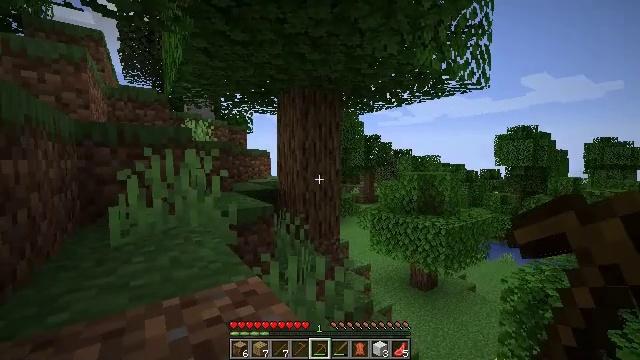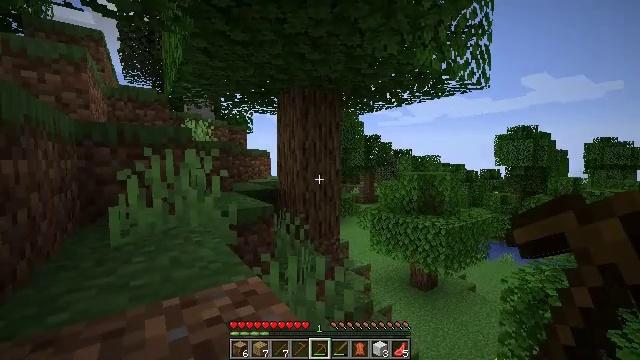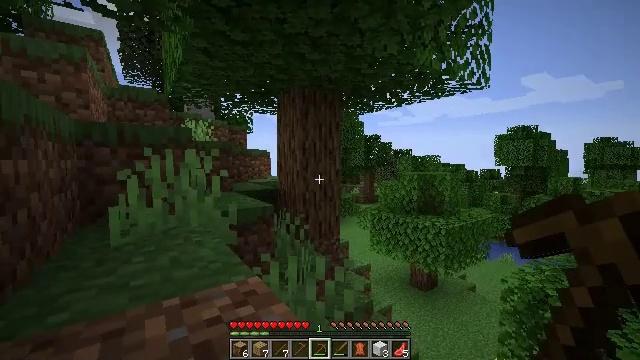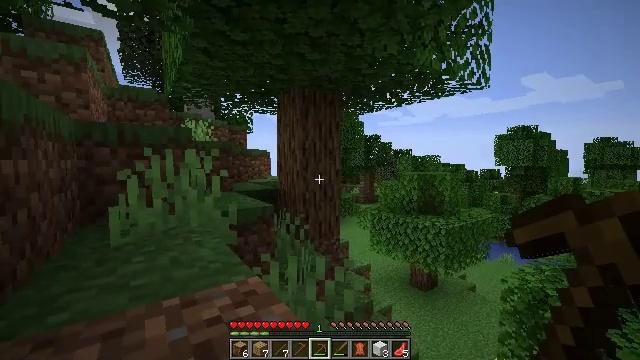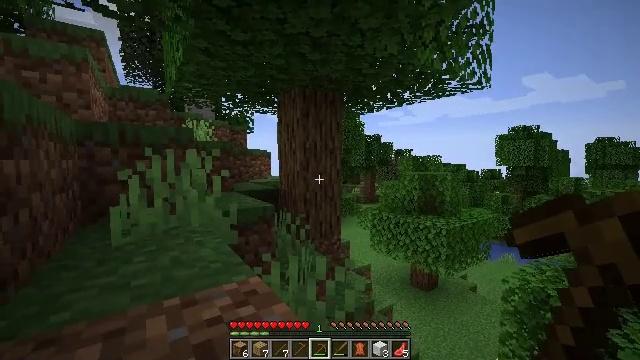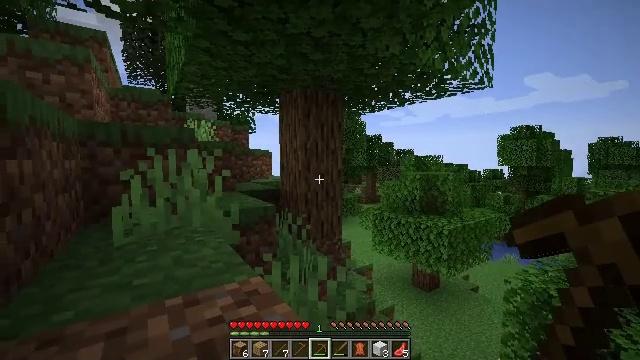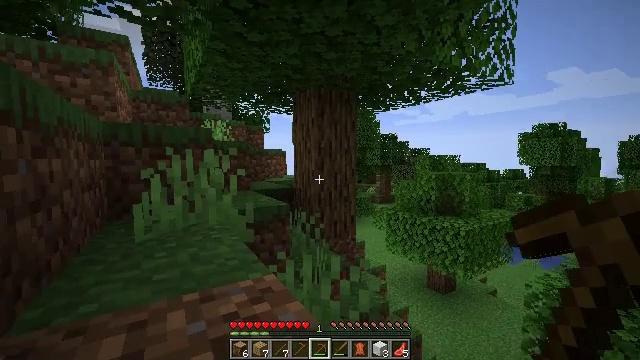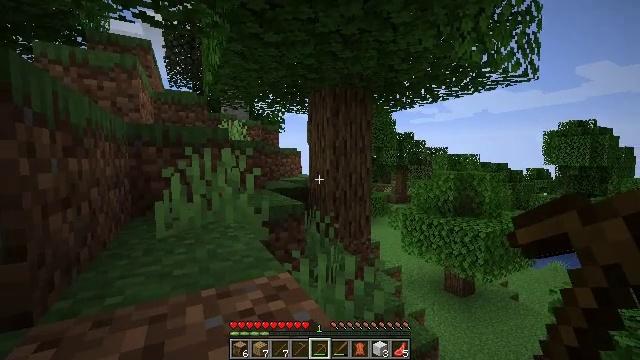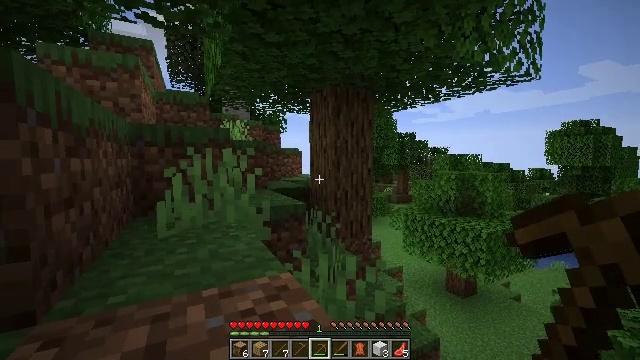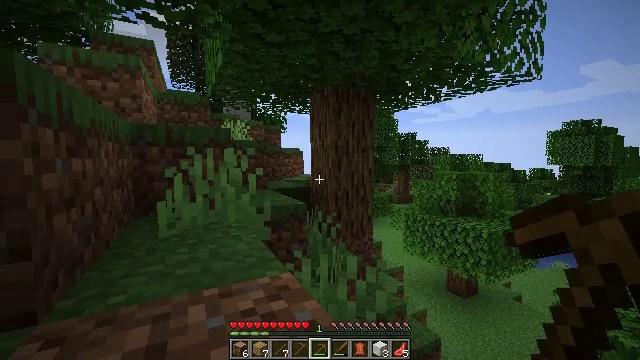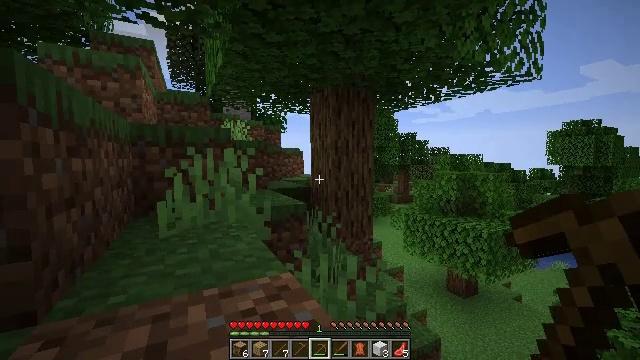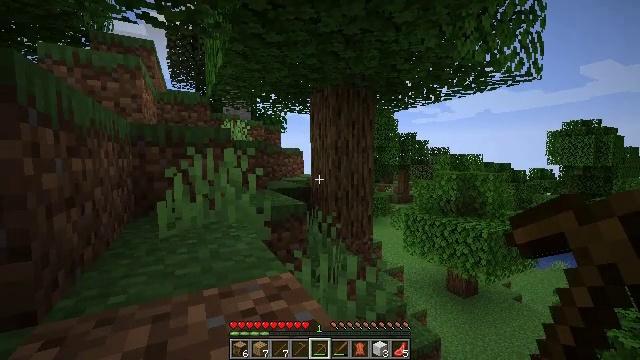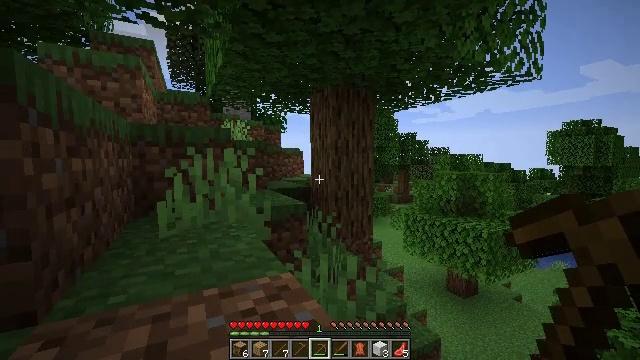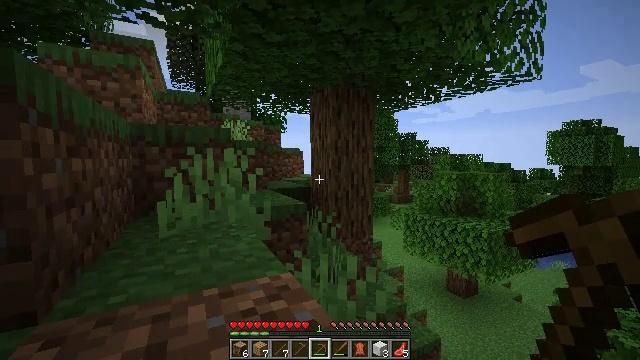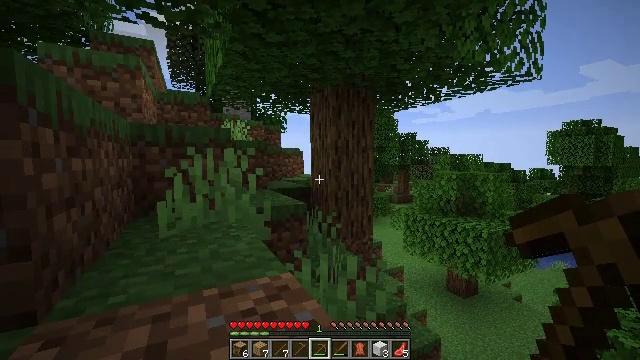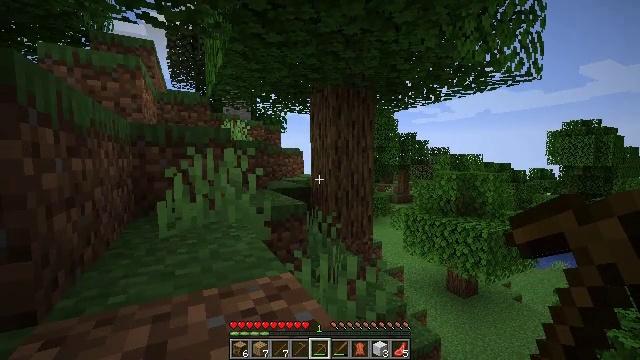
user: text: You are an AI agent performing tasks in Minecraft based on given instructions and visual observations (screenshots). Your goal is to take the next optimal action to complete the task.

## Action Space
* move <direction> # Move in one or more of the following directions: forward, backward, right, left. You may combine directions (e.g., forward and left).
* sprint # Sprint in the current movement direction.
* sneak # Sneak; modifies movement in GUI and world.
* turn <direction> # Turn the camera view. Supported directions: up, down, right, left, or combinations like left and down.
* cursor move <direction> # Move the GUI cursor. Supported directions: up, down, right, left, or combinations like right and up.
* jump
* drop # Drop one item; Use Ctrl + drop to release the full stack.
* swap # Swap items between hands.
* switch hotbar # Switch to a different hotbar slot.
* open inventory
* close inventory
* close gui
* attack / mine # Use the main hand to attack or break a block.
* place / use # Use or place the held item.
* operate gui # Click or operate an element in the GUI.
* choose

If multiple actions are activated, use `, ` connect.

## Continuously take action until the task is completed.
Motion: motion action
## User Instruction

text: Break the tree to get oak logs.
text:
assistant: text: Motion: no_op
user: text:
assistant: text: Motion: no_op
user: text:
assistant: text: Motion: no_op
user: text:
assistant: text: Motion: no_op
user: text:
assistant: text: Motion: no_op
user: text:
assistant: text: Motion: turn left
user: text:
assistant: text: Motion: turn left
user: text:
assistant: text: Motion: no_op
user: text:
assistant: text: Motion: no_op
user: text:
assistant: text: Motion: no_op
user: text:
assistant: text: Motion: no_op
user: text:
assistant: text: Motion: no_op
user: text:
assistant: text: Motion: no_op
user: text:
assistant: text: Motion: no_op
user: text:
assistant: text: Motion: no_op
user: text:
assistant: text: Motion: no_op
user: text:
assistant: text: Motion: no_op
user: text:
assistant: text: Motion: no_op
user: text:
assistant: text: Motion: no_op
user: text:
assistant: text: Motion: no_op
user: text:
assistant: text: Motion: turn right
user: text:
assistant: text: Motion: no_op
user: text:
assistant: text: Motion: no_op
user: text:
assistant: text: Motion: attack / mine
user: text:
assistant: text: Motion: attack / mine
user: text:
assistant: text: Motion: attack / mine
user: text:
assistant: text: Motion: attack / mine
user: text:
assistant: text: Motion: attack / mine
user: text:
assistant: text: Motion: attack / mine
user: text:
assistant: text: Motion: attack / mine